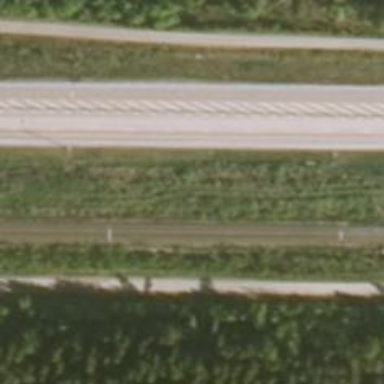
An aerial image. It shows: Asphalt road classified as trunk highway.